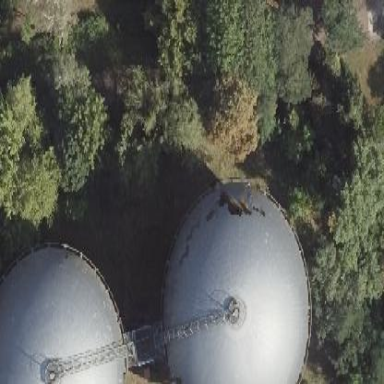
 man-made structure designed for storing gases."